Question: Pretty simple problem. I have multiple cards representing my projects. I am trying to make them equal height, equal width, evenly spaced, and centered. I have everything except the equal height. Right now I am using only a few lines of CSS to get the job done. I have been messing around for a while and can not seem to get it right. I have been using flex-box. Thank you for taking the time to help me out.
I know this is probably a simple question, I am a junior.

I am going to provide two of the six articles in my JSX and my CSS. Obviously the other 4 articles look the same as the 2 I provided. I am also using some imported classes due to react material ui.
'''
div {
text-align: center;
}
article {
box-shadow: 0 4px 8px 0 rgba(0, 0, 0, 0.2);
display: inline-flex;
justify-content: space-evenly;
align-items: stretch;
margin: 20px;
flex-grow: 1;
}
'''
'''
<div>
<article>
<Card className={classes.card}>
<CardActionArea>
<CardMedia component="img" alt="Workflow Project" height="140" image={WorkFlow} title="Workflow Project" />
<CardContent>
<Typography gutterBottom variant="h5" component="h2">
Work Flow
</Typography>
<Typography variant="body2" color="textSecondary" component="p">
A full stack web application. The front end uses React, Redux, and React Router. The backend uses Firebase. The web application is a way for multiple people to post projects to be seen by all users. It is complete with login/signup, authentication, cloud
functions, storing all data in a database, and live notifications. It is super Mario themed.
</Typography>
<br />
<Typography variant="body2" color="textSecondary" component="p">
When visiting the site use the credentials mario@test.com and test1234 to login. Or feel free to make an account.
</Typography>
</CardContent>
</CardActionArea>
<CardActions>
<a href="https://work-flow-web-app.firebaseapp.com/" target="_blank" rel="noopener noreferrer">
<Button size="small" color="primary">
Visit Site
</Button>
</a>
<a href="https://github.com/Amalazing/Work-Flow" target="_blank" rel="noopener noreferrer">
<Button size="small" color="primary">
Visit Code
</Button>
</a>
</CardActions>
</Card>
</article>
<article>
<Card className={classes.card}>
<CardActionArea>
<CardMedia component="img" alt="Excersise Tracker" height="140" image={MERN} title="Excersise Tracker" />
<CardContent>
<Typography gutterBottom variant="h5" component="h2">
Exercise Tracker
</Typography>
<Typography variant="body2" color="textSecondary" component="p">
This project is a web application that allows multiple people to track and compare exercises. I wrote this project using the MERN stack. I used React for the front end and Node (with Express), MongoDB (Atlas) on the back end. React interacts with the
Node API using Axios HTTP requests.
</Typography>
<br />
<Typography variant="body2" color="textSecondary" component="p">
By visiting the video you will be sent to a vimeo page where you can view the project in action!
</Typography>
</CardContent>
</CardActionArea>
<CardActions>
<a href="https://vimeo.com/355889426" target="_blank" rel="noopener noreferrer">
<Button size="small" color="primary">
Visit Video
</Button>
</a>
<a href="https://github.com/Amalazing/MERN-Exercise-Tracker" target="_blank" rel="noopener noreferrer">
<Button size="small" color="primary">
Visit Code
</Button>
</a>
</CardActions>
</Card>
</article>
'''
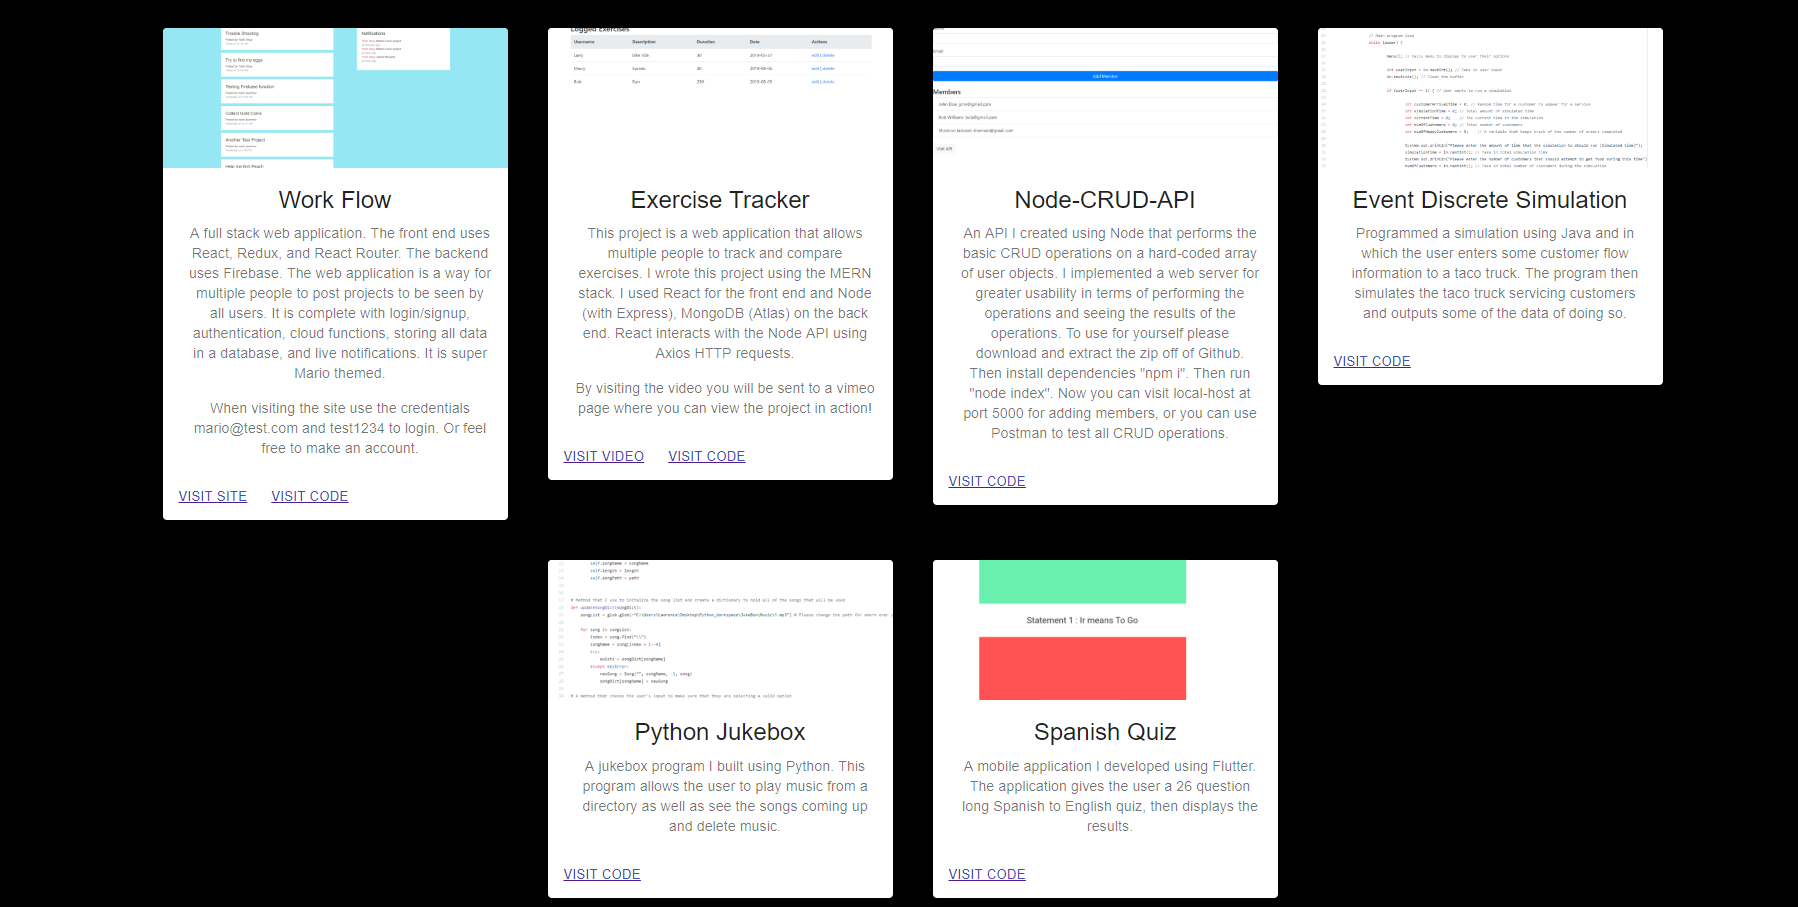
Answer: If you want equal heights card you can put display:flex in parent div
which is above article element so all article sections will be equal heights.
'''
div{
text-align:center;
display: -webkit-box;
display: -ms-flexbox;
display: flex;
-ms-flex-wrap:wrap;
flex-wrap:wrap;
}
'''
for example please refer below link,
<URL>